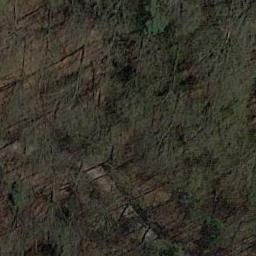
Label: forest